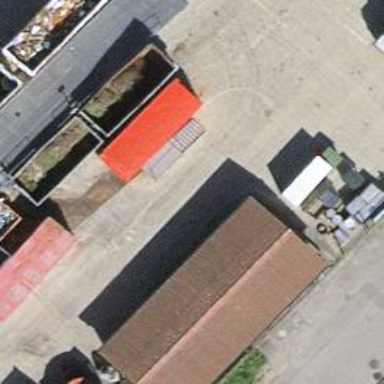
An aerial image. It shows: Recycling container in the area designated for recycling.